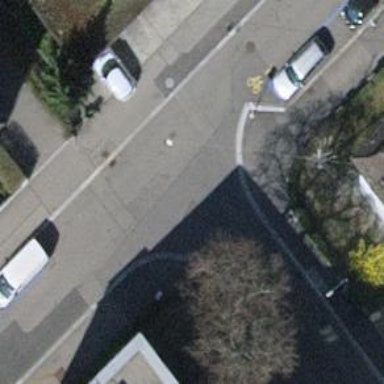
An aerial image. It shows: Kerb serving as barrier.